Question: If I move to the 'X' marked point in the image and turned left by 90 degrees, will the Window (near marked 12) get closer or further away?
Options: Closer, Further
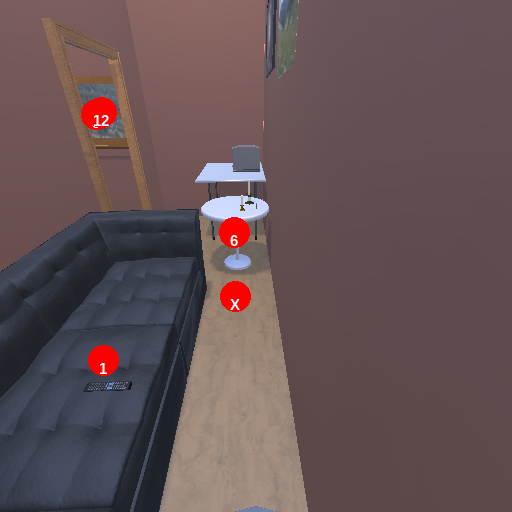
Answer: Closer